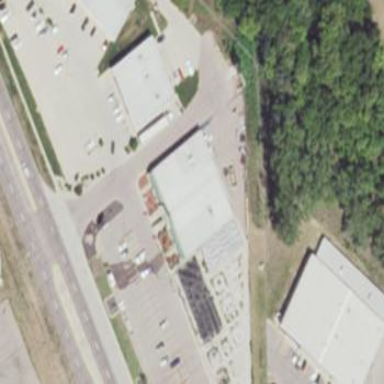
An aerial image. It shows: Garden centre housed in building.